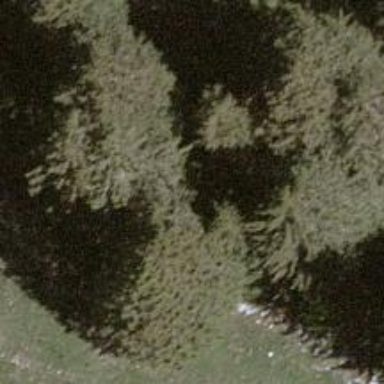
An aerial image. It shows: Single tag "natural: tree."